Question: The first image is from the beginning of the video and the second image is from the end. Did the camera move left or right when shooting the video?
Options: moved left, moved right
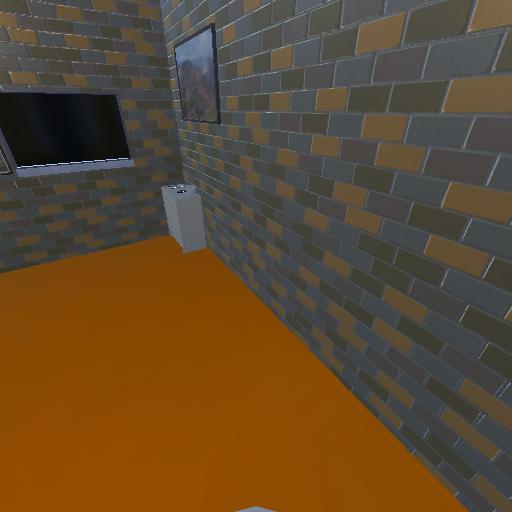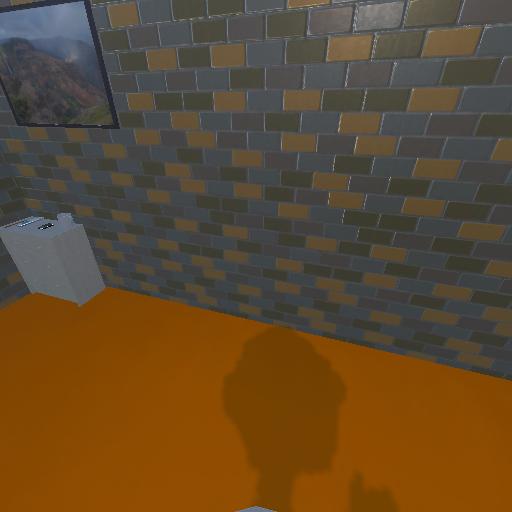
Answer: moved left